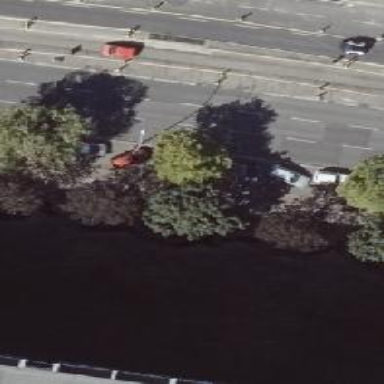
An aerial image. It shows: Deciduous broadleaved tree. There is parking obstacle nearby.